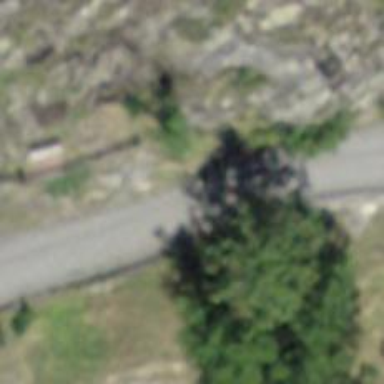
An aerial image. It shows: Road with steps.